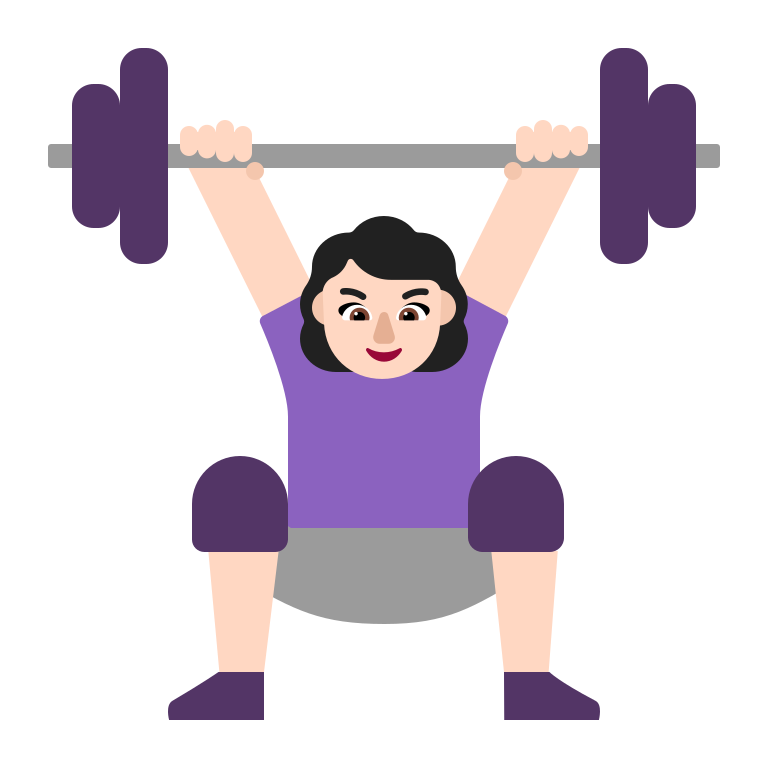
woman lifting weights flat light